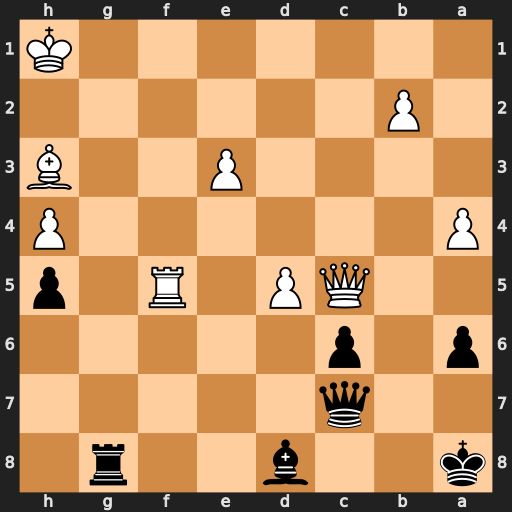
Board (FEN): k2b2r1/2q5/p1p5/2QP1R1p/P6P/4P2B/1P6/7K
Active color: b
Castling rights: -
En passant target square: -
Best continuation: Qg3 Qxc6+ Kb8 Qc8+ Kxc8